Question: Hint: Here is a <URL> with HTML.
In the current tablet implementation of my app, I have a fullscreen MapView with some informations displayed in a RelativeLayout on a left panel, like this:

The problem comes when I want to center the map on a specific point... If I use this code:
'''
mapController.setCenter(point);
'''
I will of course get the point in the center of the screen and not in the center of the empty area.
I have really no idea where I could start to turn the offset of the left panel into map coordinates...
Thanks a lot for any help or suggestion
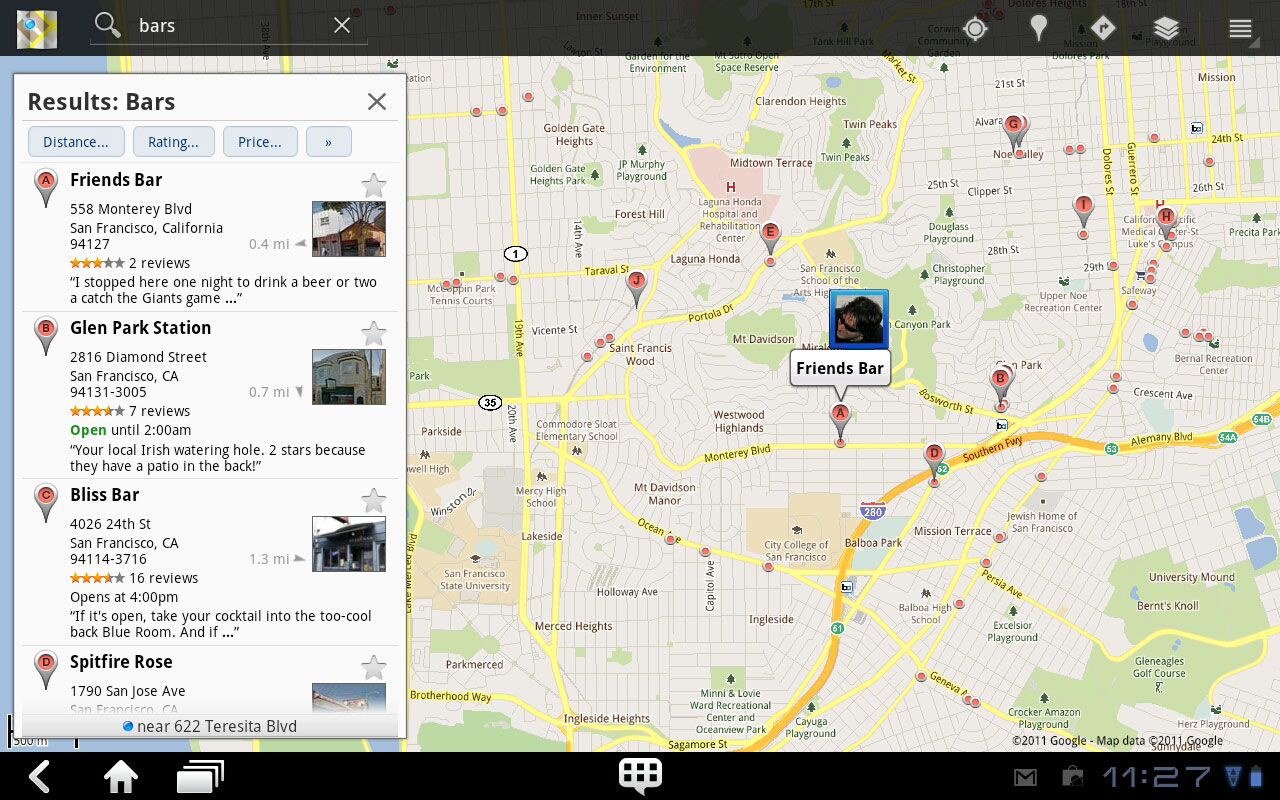
Answer: You can achive your objective by getting the map coordinates from 'top-left' and 'bottom-right' corners and divide it by the screen size, to get the value per pixel.
Then you just need to multiply by the offset and add it to the original center.
Example code:
'''
private void centerMap(GeoPoint center, int offX, int offY){
GeoPoint tl = mapView.getProjection().fromPixels(0, 0);
GeoPoint br = mapView.getProjection().fromPixels(mapView.getWidth(), mapView.getHeight());
int newLon = offX * (br.getLongitudeE6() - tl.getLongitudeE6()) / mapView.getWidth() + center.getLongitudeE6();
int newLat = offY * (br.getLatitudeE6() - tl.getLatitudeE6()) / mapView.getHeight() + center.getLatitudeE6();
mapController.setCenter(new GeoPoint(newLat, newLon));
}
'''
To use, you call the above method with your original center and both offsets (x and Y) to apply.
'Note:' as written, the code above move map left for positive offset values, and right for negative offset values. From the screen in your question you will need to use negative offset, to move map left, and a zero offset for Y.
Regards